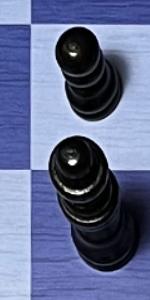
Label: Queen_Black